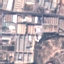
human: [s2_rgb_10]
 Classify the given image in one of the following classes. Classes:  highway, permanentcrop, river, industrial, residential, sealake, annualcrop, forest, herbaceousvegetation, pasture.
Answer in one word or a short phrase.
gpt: Industrial